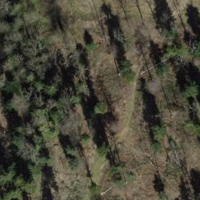
EUNIS habitat code: 41
Species observed at this site:
Stellaria graminea